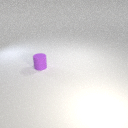
small purple rubber cylinder